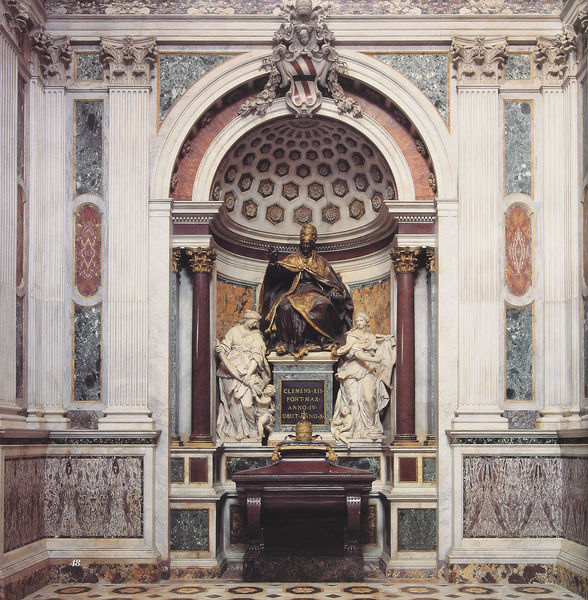
Titel: Monument des Clemente XII Corsini
Künstler: Giovan Battista Maini
Standort: Rom, S. Giovanni in Laterano (EU - I - Latium)
Schlagwörter: sitzen, marmor, säule, säulen, barock, kirche, gold, skulptur, schrift, bogen, pilaster, figuren, rundbogen, kaiser, könig, papst, tafel, stuck, plastik, foto, gemustert, nische, denkmal, fliesen, altar, kapitell, wappen, skulpturen, statuen, dunkelhäutig, schloß, heiliger, tiara, korinthisch, waben, grabmal, wandnische, hexagon, clemens, 48